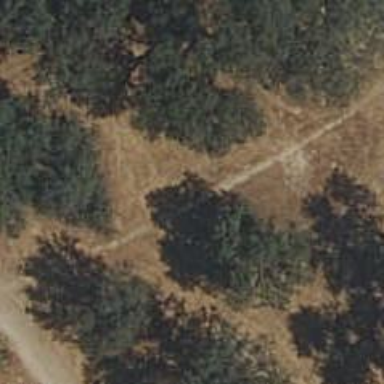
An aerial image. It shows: Compacted path.